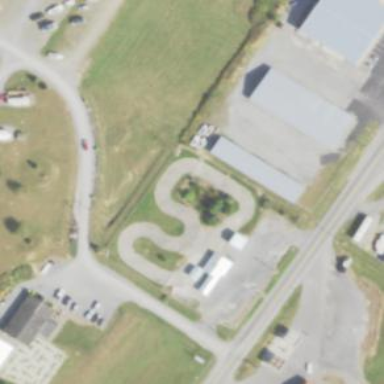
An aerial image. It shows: Karting raceway for sports enthusiasts.